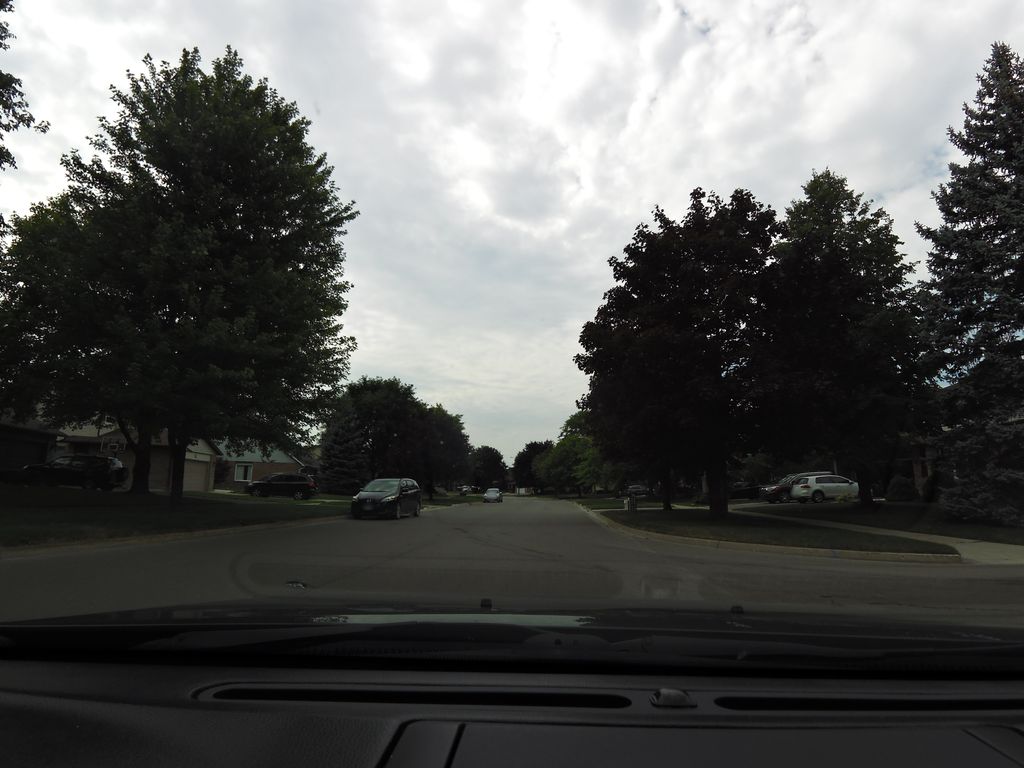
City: hamilton